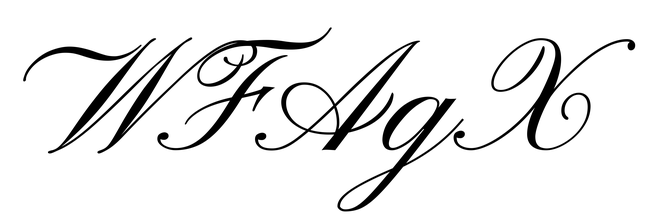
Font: PinyonScript-Regular